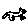
Label: cat